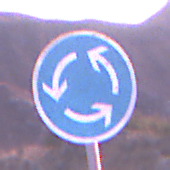
Verkehrszeichen: Kreisverkehr
Umgebung: Outdoor, Nature
Tageszeit: Dawn
Wetter: PartlyCloudy
Licht: Natural
Jahreszeit: NotSpecified
Kontrast: MediumContrast